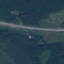
Land use / land cover class: Highway